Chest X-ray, AP view. Patient: 77 years old, sex M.
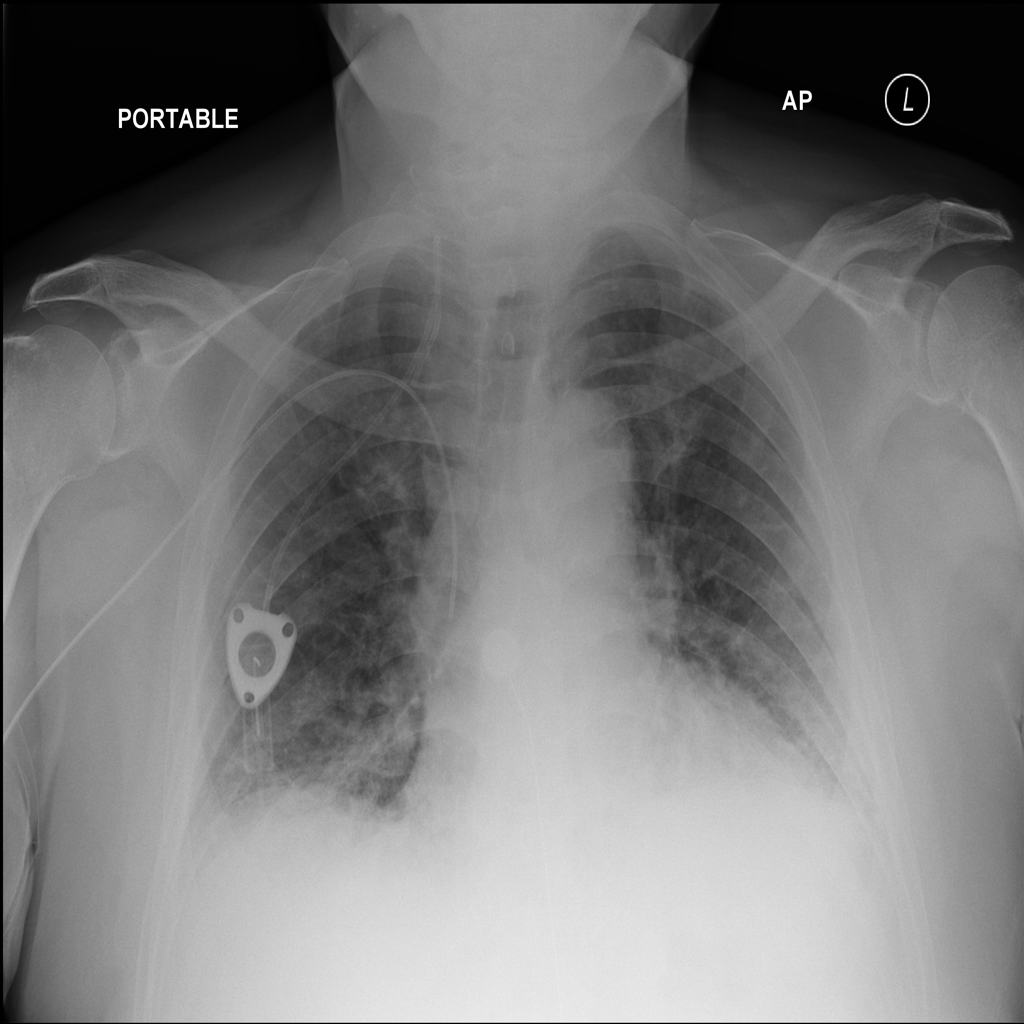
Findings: No Finding